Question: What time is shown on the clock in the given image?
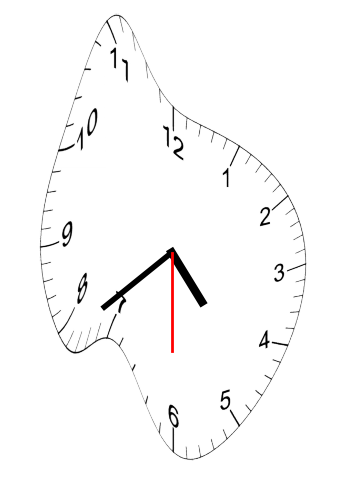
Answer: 04:38:30